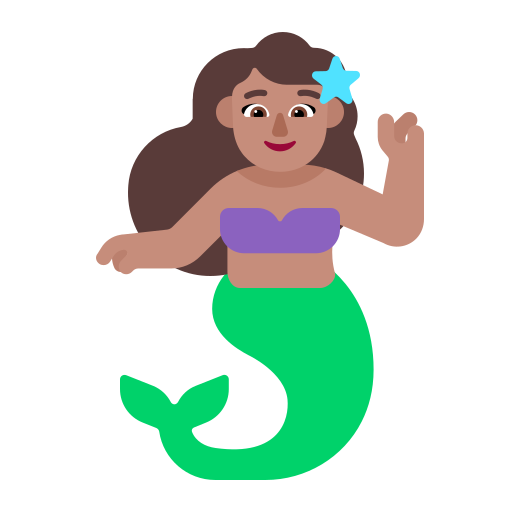
woman merpeople flat